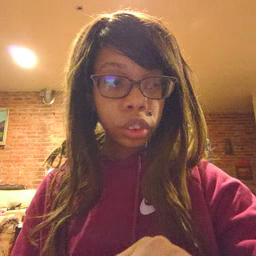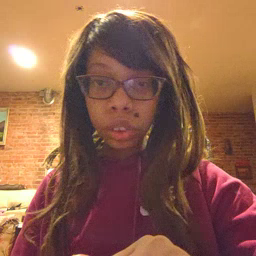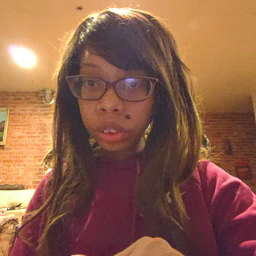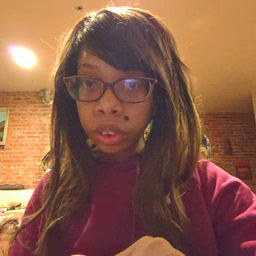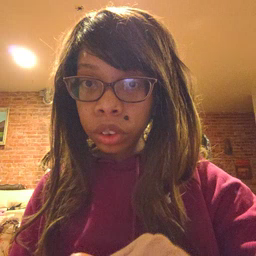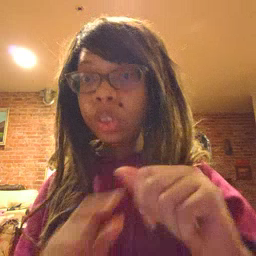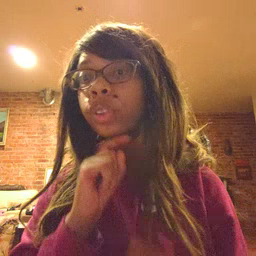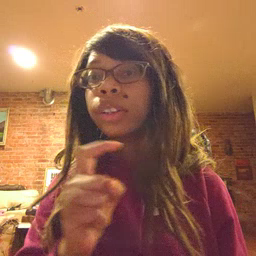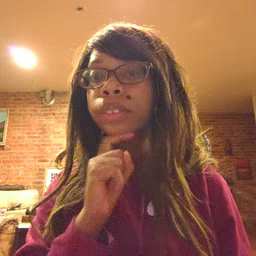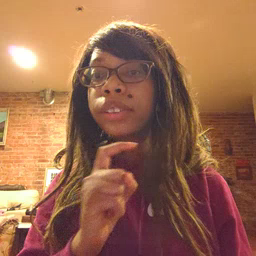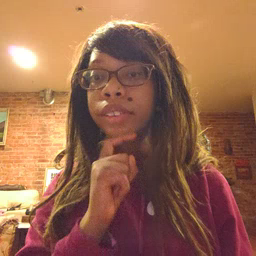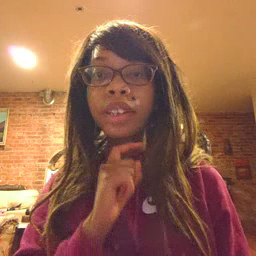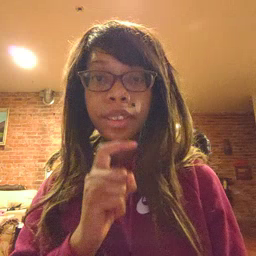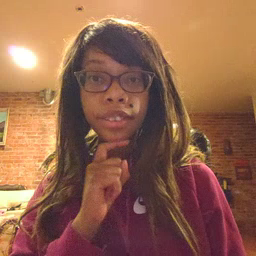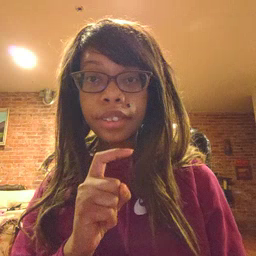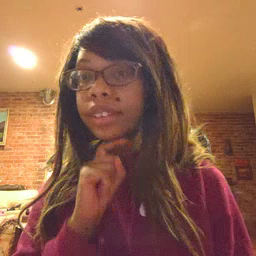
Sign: garbage